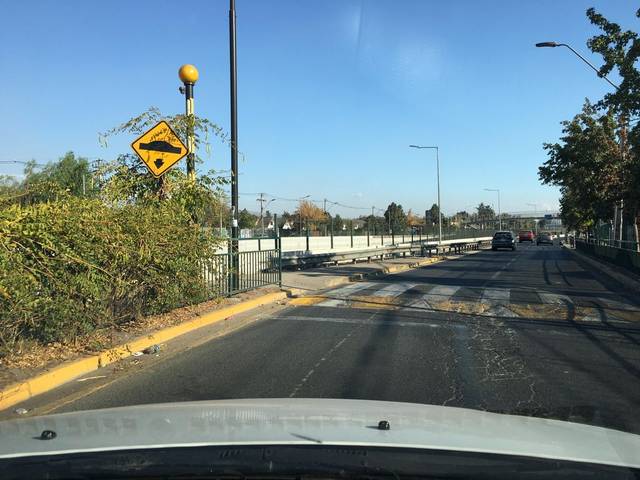
Region: Chile
Coordinates: -33.49, -70.581